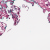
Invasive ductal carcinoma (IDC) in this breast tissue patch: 0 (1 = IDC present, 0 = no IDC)